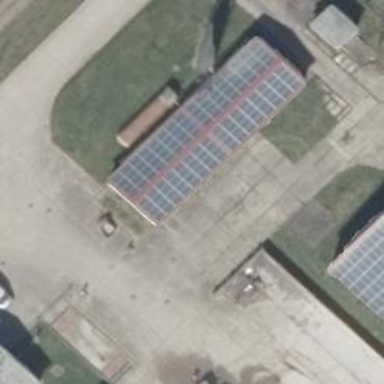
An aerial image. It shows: Small solar photovoltaic panel generator is producing electricity.